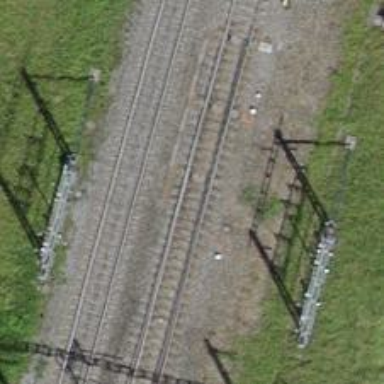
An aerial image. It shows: Railway switch.